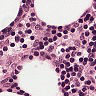
Metastatic tissue present: no